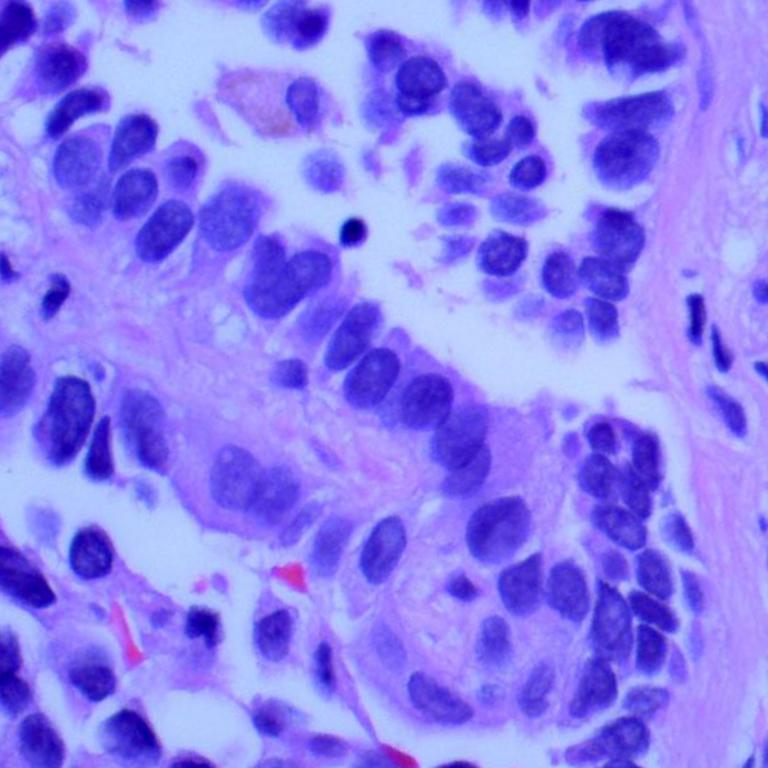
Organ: lung
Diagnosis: adenocarcinomas